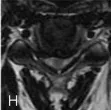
Axial MRI scans demonstrated posterior protrusion of the C3/4 and C4/5 cervical disk, resulting in mild spinal cord compression with abnormal signal.
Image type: radiology (mri)